Question: I'm currently attempting to incorporate Interchange by Foundation Zurb with Sonata Media bundle.
The interchange documentation states you should do the following:
'''
<img data-interchange="[/path/to/default.jpg, (default)], [/path/to/bigger-image.jpg, (large)]">
'''
So in my project I have tried the following:
'''
<img data-interchange="[{% media post.image, 'small' %}, (default)], [{% media post.image, 'big' %}, (large)]">
'''
However this results in the following:

So instead of respecting the interchange rules it ignores them and puts the image on twice. Has anyone got this working correctly, or have any suggestions as to how I would go about fixing it?
On a side note, I realize the image is crap quality I'm just using it as a test graphic.
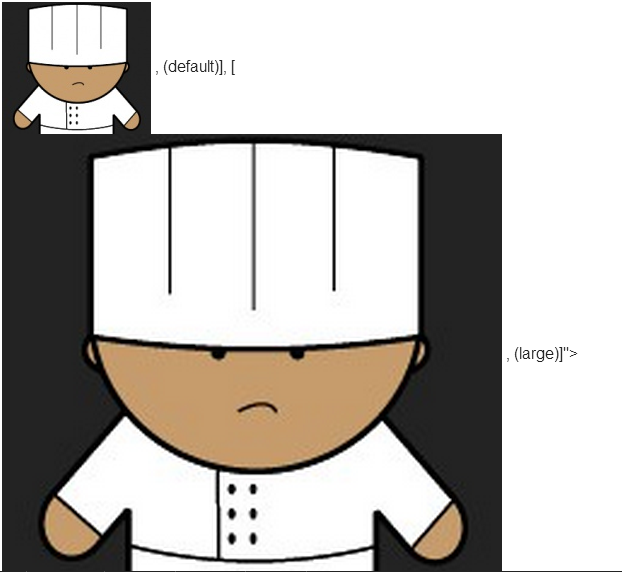
Answer: OK have figured it out with the help of Rande from the Sonata Project. Rendering an image using the 'Media' tag add's a load of other html to the image which would usually be useful but in this context breaks it instead. So rather than using 'Media' you should use 'Path' which renders just the image path which is more suited to how Zurb Interchange expects it's images. So the final code looks like this:
'''
<img data-interchange="[{% path post.image, 'small' %}, (small)], [{% path post.image, 'big' %}, (large)]">
'''
Source: <URL>